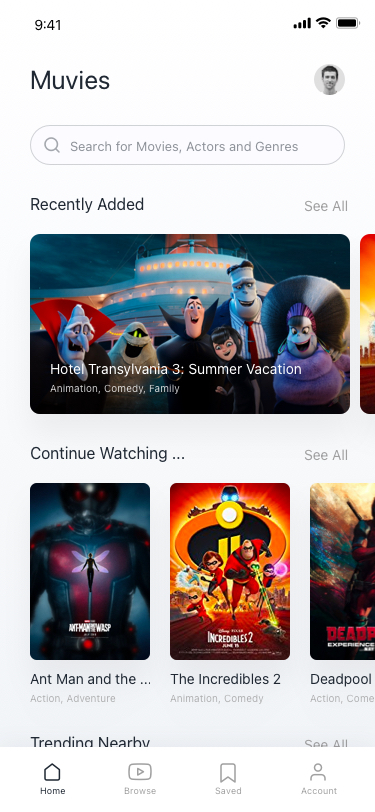
Text in this UI design:
Muvies
Search for Movies, Actors and Genres
Hotel Transylvania 3: Summer Vacation
Animation, Comedy, Family
Recently Added
See All
Continue Watching ...
See All
Ant Man and the ...
Action, Adventure
The Incredibles 2
Animation, Comedy
Deadpool 2
Action, Comedy
Trending Nearby
See All
Home
Browse
Saved
Account